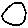
Label: circle